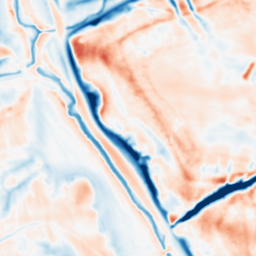
Category: multiscale
Decomposition family: dog_multiscale
Decomposition parameters: sigma_ratio: 2
n_scales: 3
base_sigma: 1
Upsampling method: cubic_mitchell
Upsampling parameters: scale: 2
Upsampling scale: 2